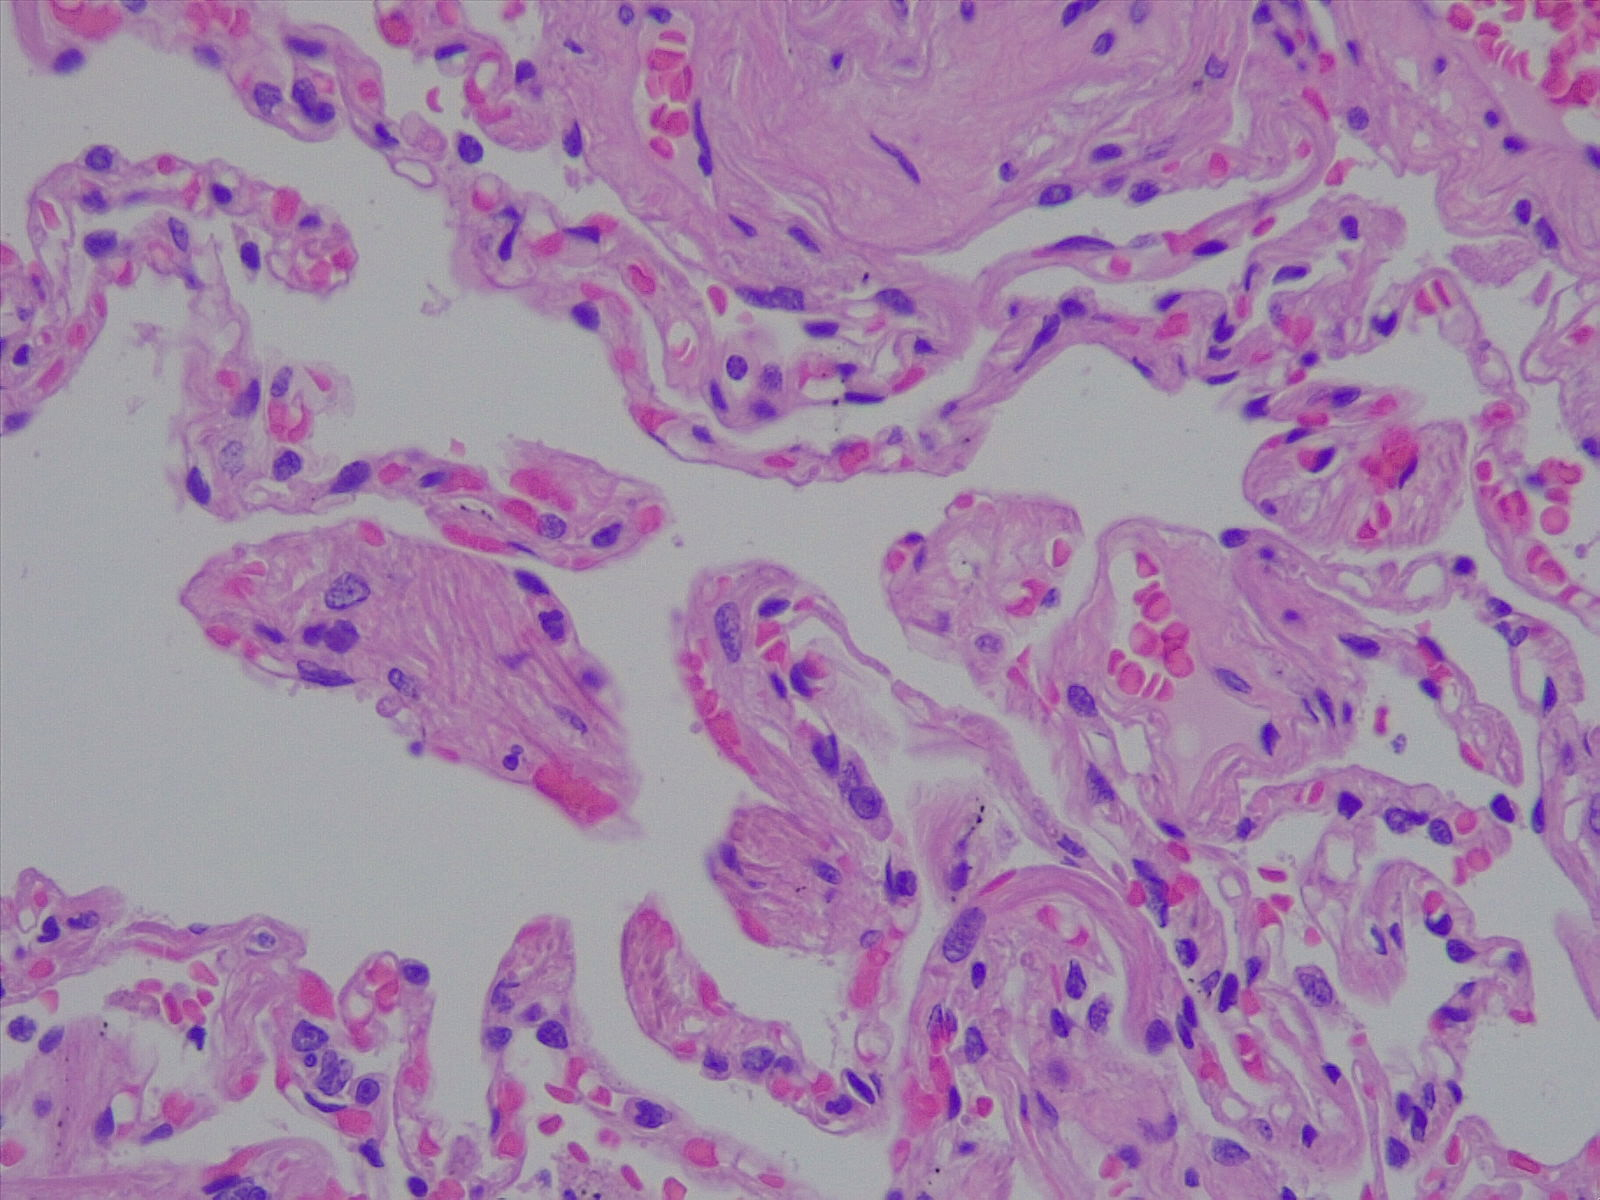
Label: normal lung tissue